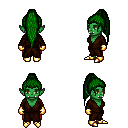
a pixel art fantasy rpg character, female body template, orc, green skin, brown robe, red pants, green extra-long topknot hairstyle, gold gloves, gold boots, four views (front, back, left, right), 2x2 character sprite sheet, small pixel art, hard edges, no anti-aliasing